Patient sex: M
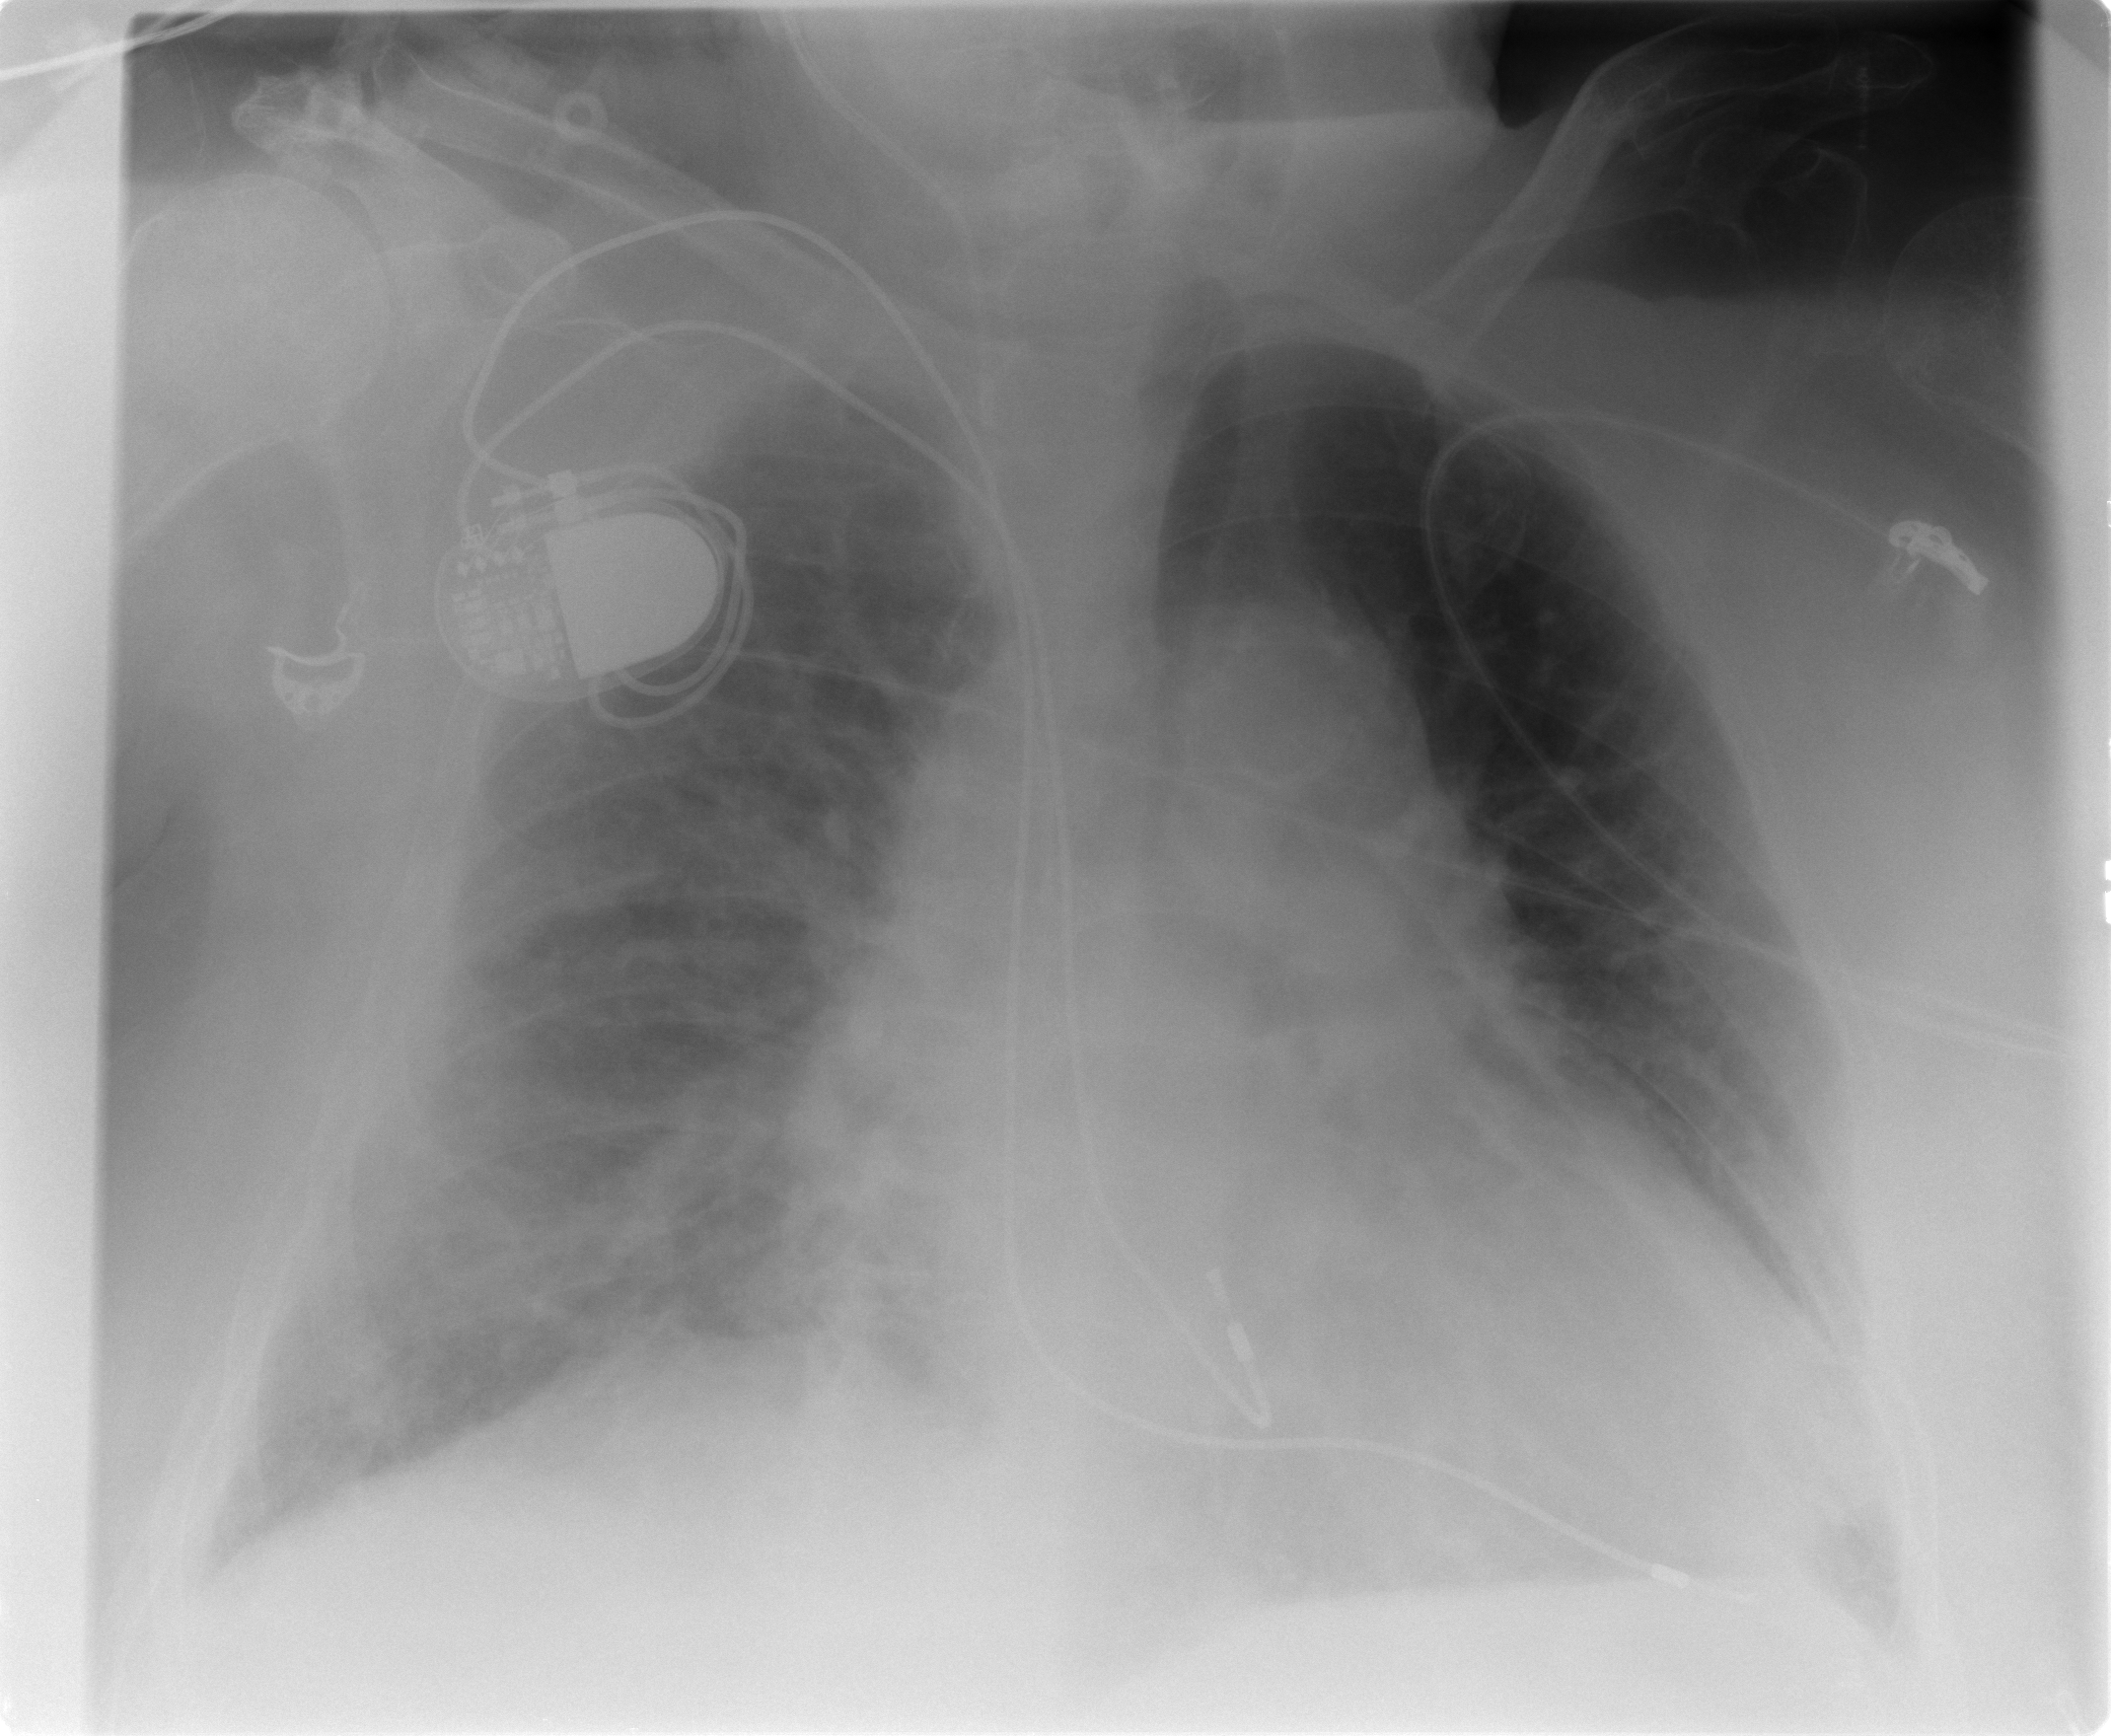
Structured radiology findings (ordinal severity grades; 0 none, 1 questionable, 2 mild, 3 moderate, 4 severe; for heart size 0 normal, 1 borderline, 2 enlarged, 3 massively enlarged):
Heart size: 2
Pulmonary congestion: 2
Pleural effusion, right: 0
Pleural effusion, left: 0
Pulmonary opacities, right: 2
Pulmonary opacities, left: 2
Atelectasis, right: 1
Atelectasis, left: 1